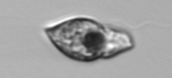
Label: Amphidinium